Brain MRI, t2w sequence, axial 2D slice.
Patient: age 50, sex M, weight 90 kg, height 1.9 m
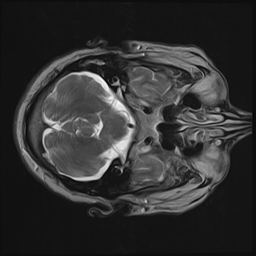